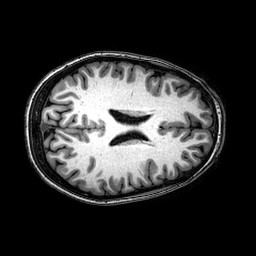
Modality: T1w
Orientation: axial
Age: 22
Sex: female
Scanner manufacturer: philips
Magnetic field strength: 3 T
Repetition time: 0.00824 s
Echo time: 0.00379 s